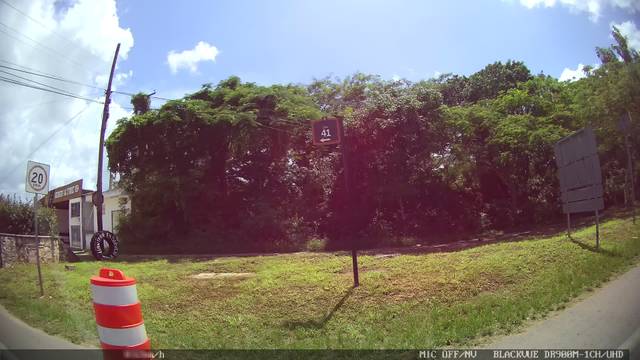
Region: Mexico
Coordinates: 20.691, -88.219